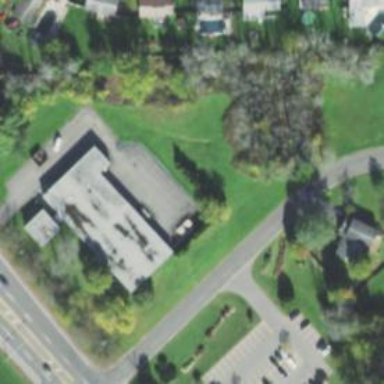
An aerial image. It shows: Commercial building.